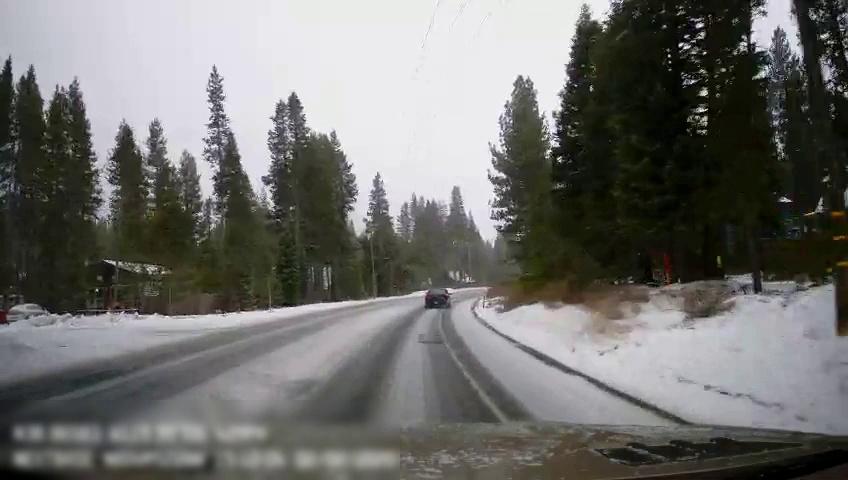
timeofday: Day
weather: Snowy
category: Drivable Space
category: Vehicles | Car
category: Vehicles | Car